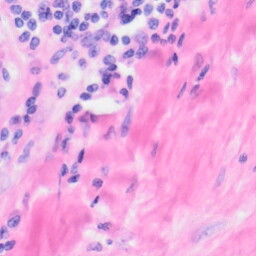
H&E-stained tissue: Kidney